Question: I've recently made the switch to Highcharts, for easy compatibility with IE8, and have been updating past projects because of the simplicity, but I have run into a minor hurdle.
In one project the last SVG element remaining is a single x-axis without any accompanying chart (see below). Is it possible to show only an x-axis in Highcharts without any accompanying series or y-axis? Or if not, is there a way to create this type of design as a DIV?

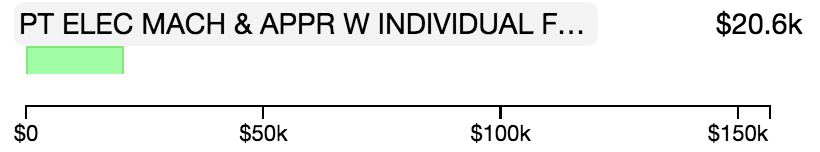
Answer: Yes, you can display just xAxis. Don't add any of series, but set 'xAxis.min' and 'xAxis.max'. Demo: <URL>
Now just disable titles, legend etc.